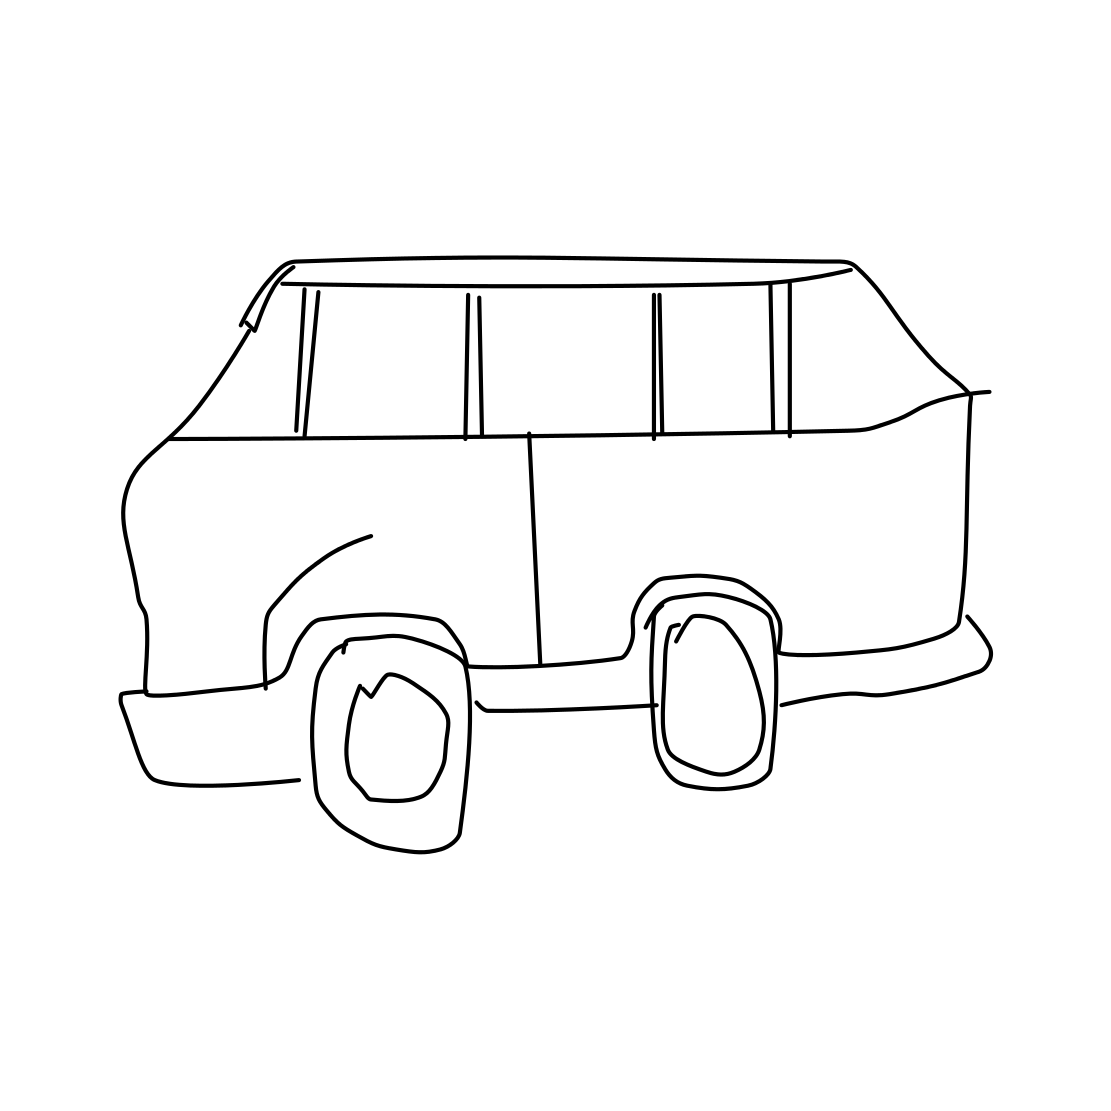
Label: van